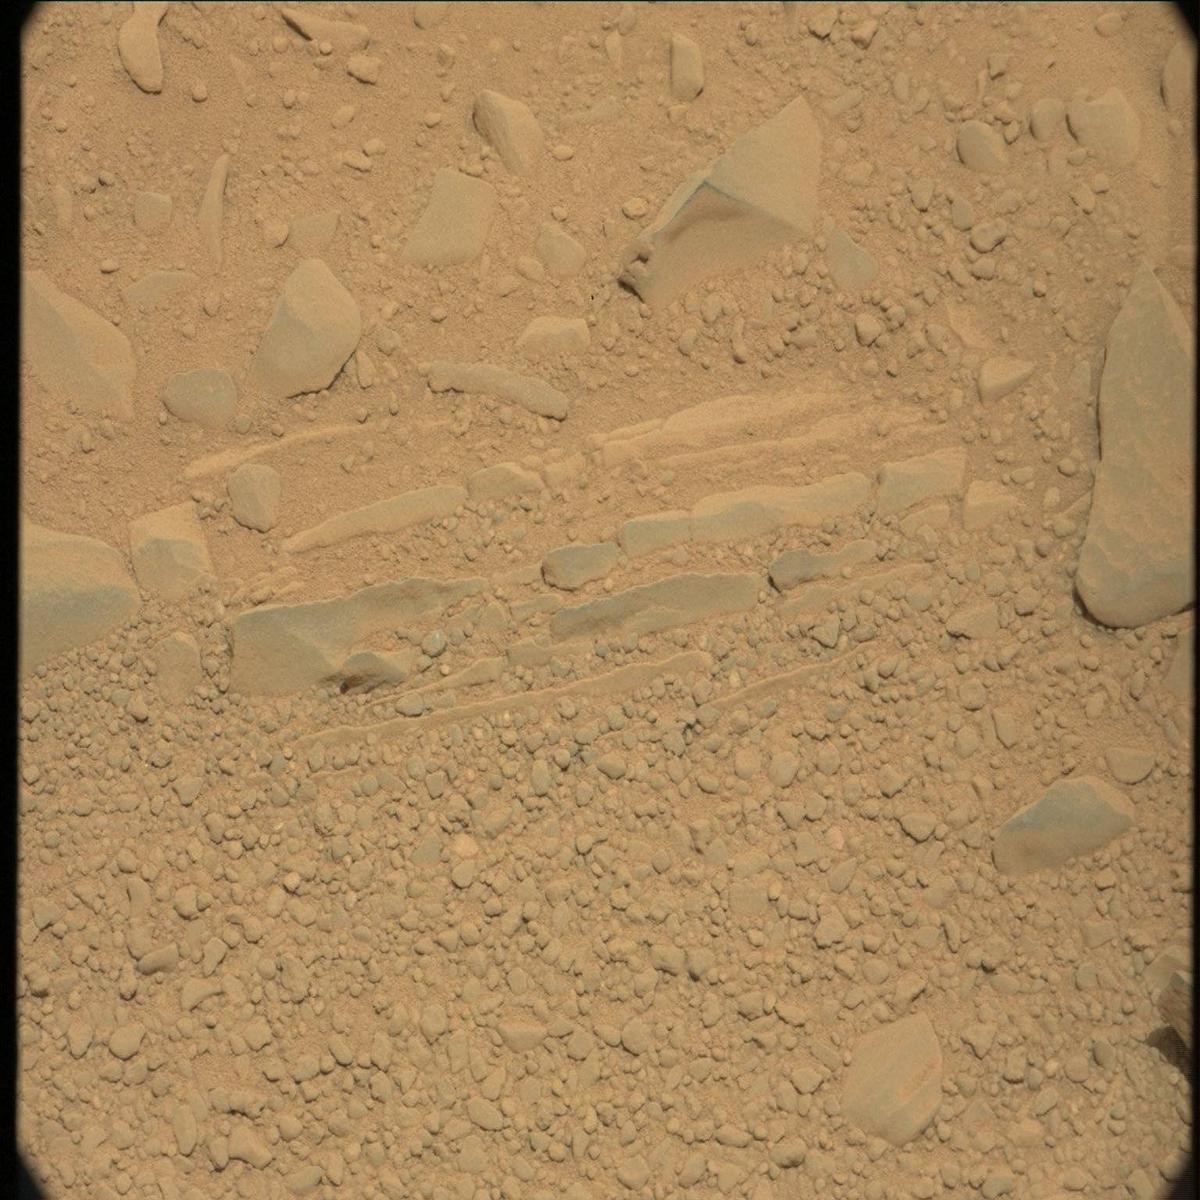
Terrain classes present: Bedrock, Sand / Soil